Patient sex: M
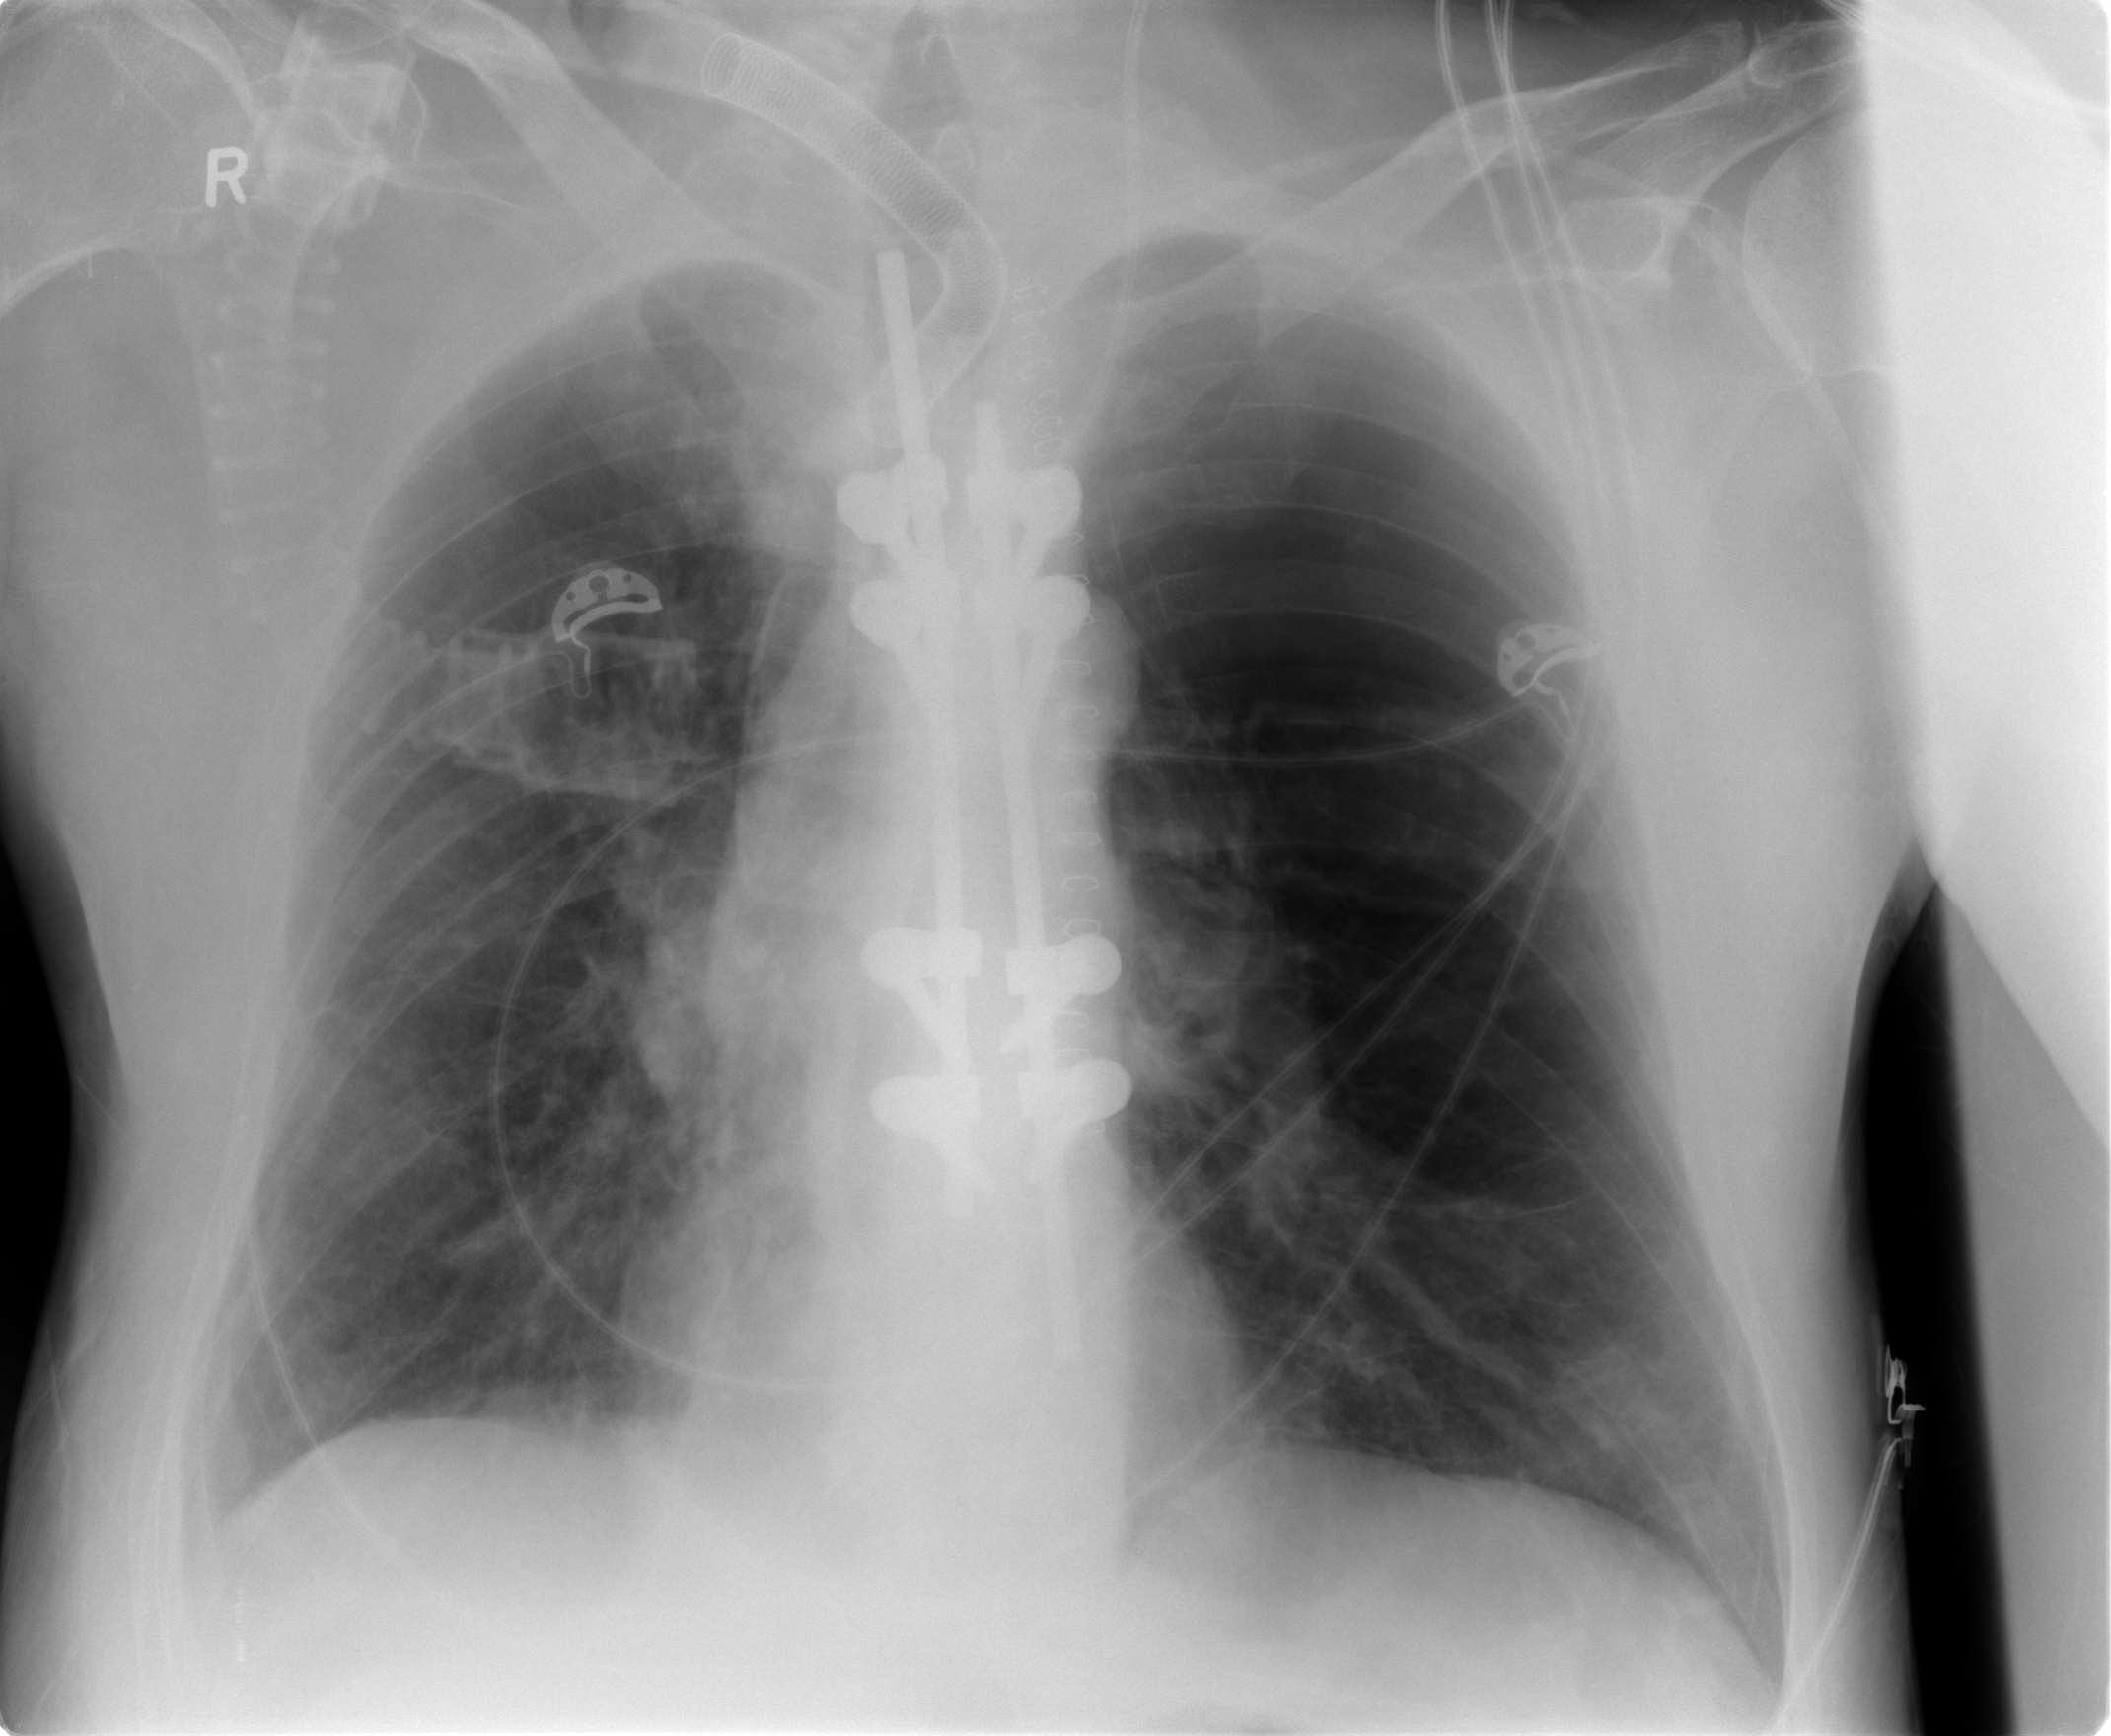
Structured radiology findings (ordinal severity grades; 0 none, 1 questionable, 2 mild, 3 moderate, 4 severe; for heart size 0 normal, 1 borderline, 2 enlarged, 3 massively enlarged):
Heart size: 0
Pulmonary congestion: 0
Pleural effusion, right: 0
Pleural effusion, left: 0
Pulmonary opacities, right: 0
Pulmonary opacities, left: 0
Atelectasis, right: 2
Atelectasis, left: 2